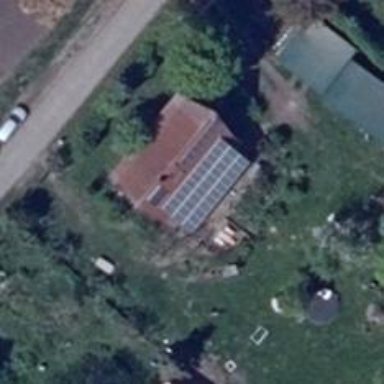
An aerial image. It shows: Small solar photovoltaic panel generator is producing electricity.